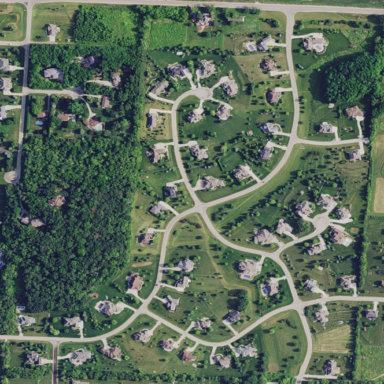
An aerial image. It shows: Residential area within neighborhood.